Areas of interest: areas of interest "Maiji District Stadium"
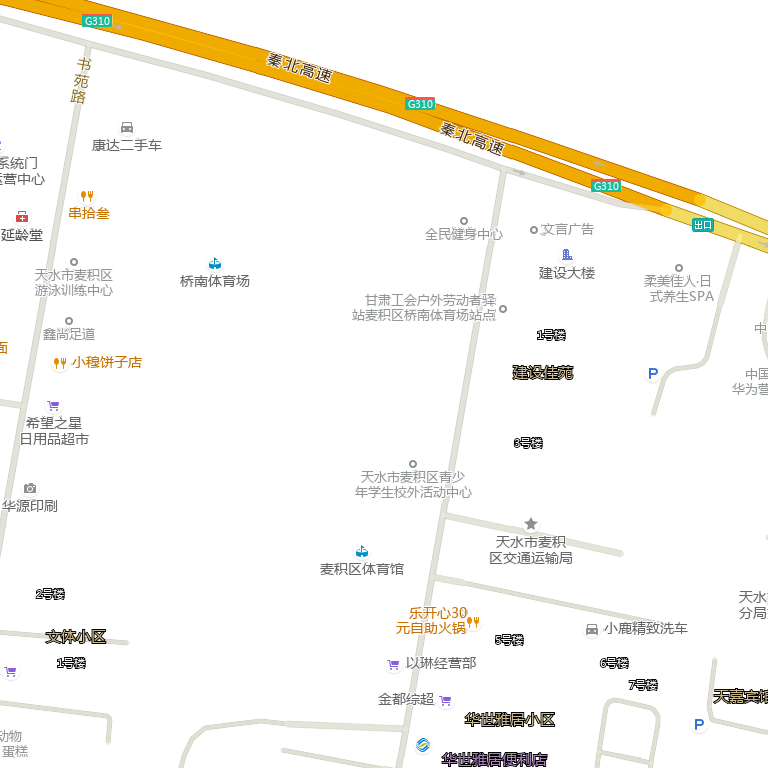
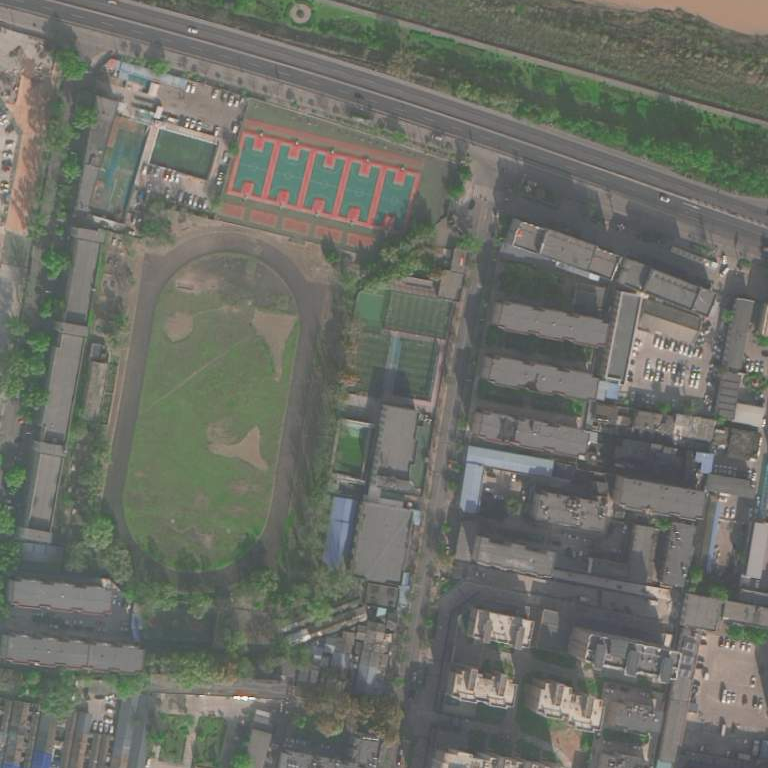